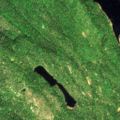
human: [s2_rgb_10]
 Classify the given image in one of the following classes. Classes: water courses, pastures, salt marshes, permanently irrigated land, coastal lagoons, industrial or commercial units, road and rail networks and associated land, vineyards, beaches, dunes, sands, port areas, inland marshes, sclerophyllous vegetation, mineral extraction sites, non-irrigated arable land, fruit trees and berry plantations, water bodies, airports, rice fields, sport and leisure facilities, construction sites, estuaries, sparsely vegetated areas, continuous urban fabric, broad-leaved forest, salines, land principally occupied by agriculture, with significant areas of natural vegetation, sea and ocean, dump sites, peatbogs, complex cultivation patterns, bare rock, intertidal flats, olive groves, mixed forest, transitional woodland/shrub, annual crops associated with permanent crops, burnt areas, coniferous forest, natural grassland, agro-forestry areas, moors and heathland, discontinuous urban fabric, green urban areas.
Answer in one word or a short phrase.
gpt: coniferous forest, mixed forest